Question: How to make tableview's content displayed under a transparent navigation bar?
Like this:In "Photos" app, albums displayed under navigation bar.
Special thanks

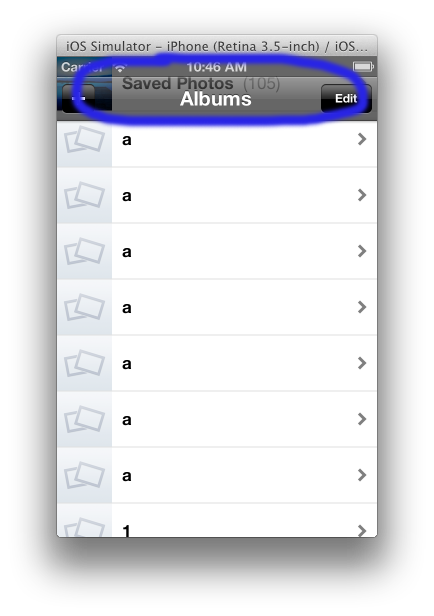
Answer: If you use _rootNavigationController.navigationBar.barStyle = UIBarStyleBlackTranslucent; then set correct tableview frame thats it. If you are in xib dont forget to simulate the translucent navigation bar.